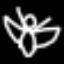
Label: angel